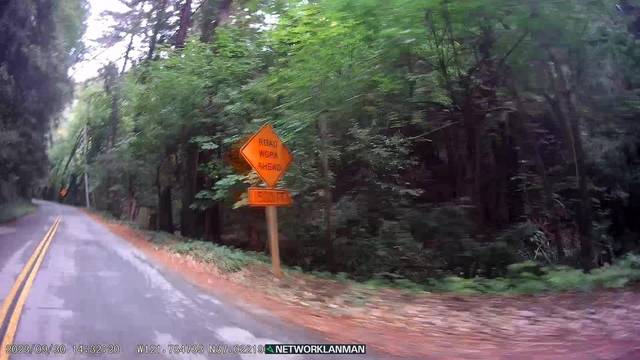
Region: United States
Coordinates: 37.022, -121.785